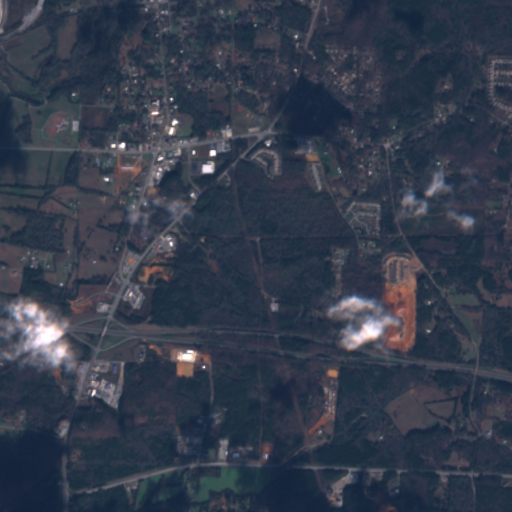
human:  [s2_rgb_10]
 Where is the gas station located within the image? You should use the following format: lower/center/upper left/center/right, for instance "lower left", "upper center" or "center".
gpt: The gas station is located in the lower left of the image.
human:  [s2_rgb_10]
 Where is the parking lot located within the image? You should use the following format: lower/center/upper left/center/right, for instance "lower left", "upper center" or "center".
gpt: The parking lot is located in the upper left of the image.
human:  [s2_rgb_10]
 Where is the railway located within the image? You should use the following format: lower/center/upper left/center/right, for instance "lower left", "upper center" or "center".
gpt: The railway is located in the upper of the image.
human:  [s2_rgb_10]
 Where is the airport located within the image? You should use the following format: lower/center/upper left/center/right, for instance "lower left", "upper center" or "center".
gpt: There is no airport in the image.